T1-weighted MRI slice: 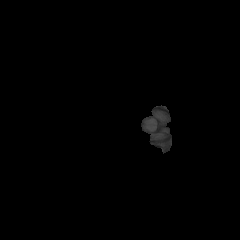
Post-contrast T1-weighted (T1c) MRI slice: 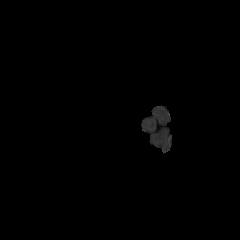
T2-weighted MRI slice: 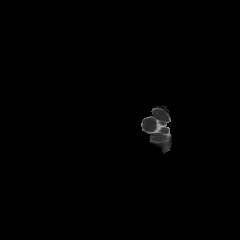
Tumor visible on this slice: no